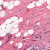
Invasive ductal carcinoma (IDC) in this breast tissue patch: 0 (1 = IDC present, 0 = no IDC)